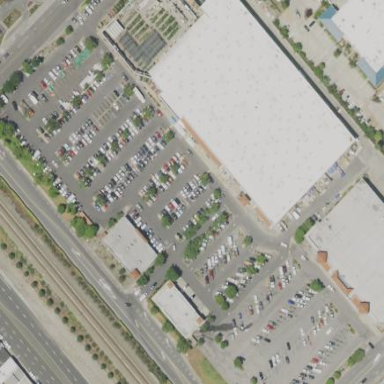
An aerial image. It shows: Retail area.